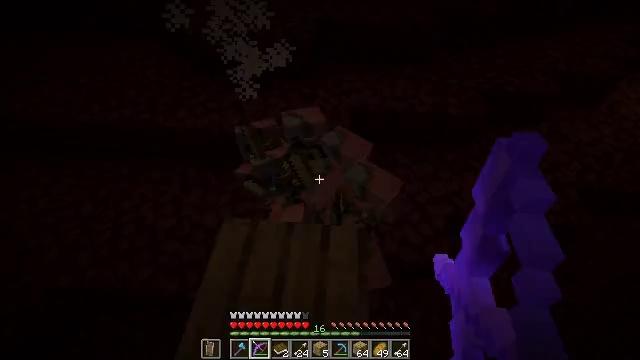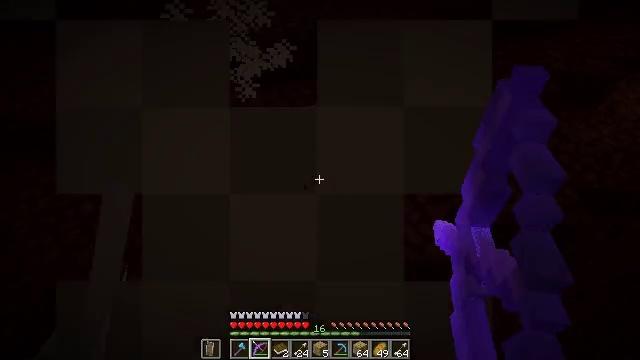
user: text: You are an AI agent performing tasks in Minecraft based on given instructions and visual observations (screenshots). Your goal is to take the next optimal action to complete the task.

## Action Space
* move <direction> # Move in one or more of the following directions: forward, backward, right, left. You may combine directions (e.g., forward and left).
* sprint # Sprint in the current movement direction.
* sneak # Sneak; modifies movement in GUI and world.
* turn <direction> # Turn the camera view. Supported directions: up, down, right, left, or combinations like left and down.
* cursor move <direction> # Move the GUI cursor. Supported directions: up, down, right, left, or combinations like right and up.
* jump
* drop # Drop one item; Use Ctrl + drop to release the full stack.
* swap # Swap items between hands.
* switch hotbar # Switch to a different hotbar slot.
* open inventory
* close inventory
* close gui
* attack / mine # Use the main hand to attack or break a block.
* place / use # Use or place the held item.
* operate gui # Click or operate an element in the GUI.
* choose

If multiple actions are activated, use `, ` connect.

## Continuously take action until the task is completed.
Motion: motion action
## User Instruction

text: Kill a zombified piglin.
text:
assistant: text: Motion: use / place
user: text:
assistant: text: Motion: use / place